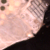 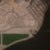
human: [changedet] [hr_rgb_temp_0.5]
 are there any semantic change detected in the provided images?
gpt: The coast left the place to the river.